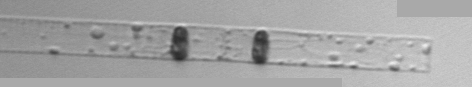
Label: Dactyliosolen_blavyanus